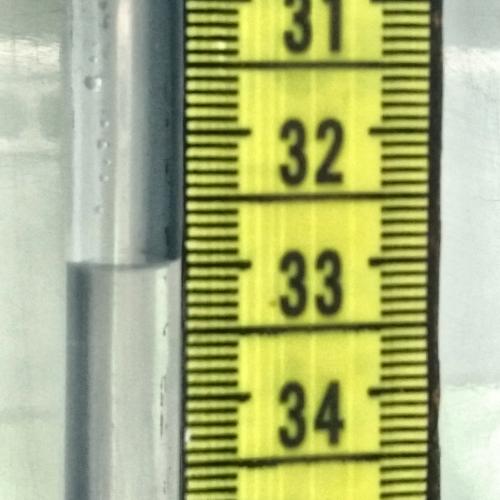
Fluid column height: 33.0 cm